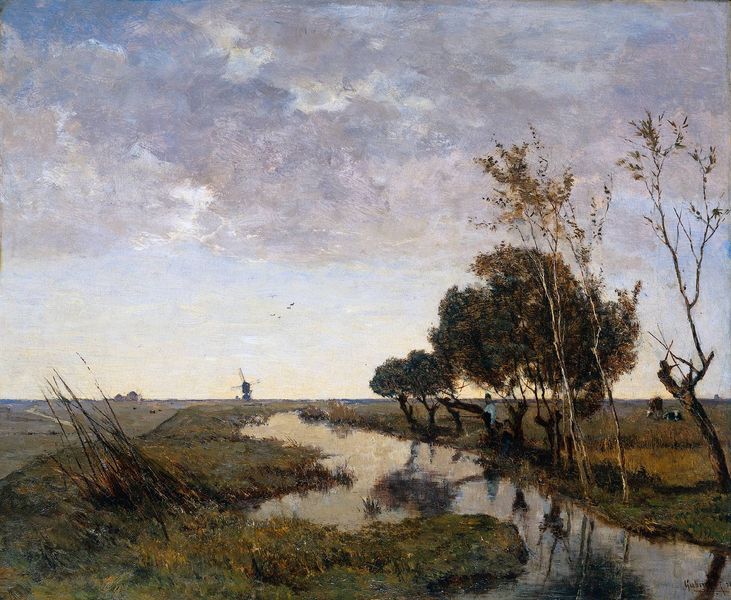
Titel: A Watercourse at Abcoude, Ein Wasserlauf bei Abcoude
Künstler: Paul Joseph Constantin Gabriel
Standort: Amsterdam
Institution: Rijksmuseum
Schlagwörter: baum, blau, blätter, dunkel, gemälde, himmel, laub, mann, schatten, vogel, wasser, weiß, wolken, baumstämme, bäume, fluss, gelb, grün, impressionismus, landschaft, menschen, see, ufer, äste, blume, braun, grau, hell, licht, schwarz, gras, tier, tiere, weg, wiese, wolke, malerei, alt, mensch, stehen, holland, niederlande, schauen, signatur, spiegel, öl, ast, bach, baumstamm, birke, birken, deich, dämmerung, ebene, einsamkeit, erde, feld, felder, ferne, flusslauf, gracht, gräser, halme, horizont, horizontlinie, häuser, hügel, kalt, kühe, mann im baum, morgen, mühle, mühlen, nass, natur, norden, pappel, pappeln, pfähle, regenhimmel, schilf, sonnenaufgang, spiegelung, stamm, strauch, vieh, vogle, vögel, weide, weite, wind, windmühle, wolen, zweige, flach, kanal, polder, wiesen, schön, arbeit, bauern, esel, sommer, kuh, romantik, tiefe, schief, distanz, 19. jahrhundert